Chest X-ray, PA view. Patient: 45 years old, sex F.
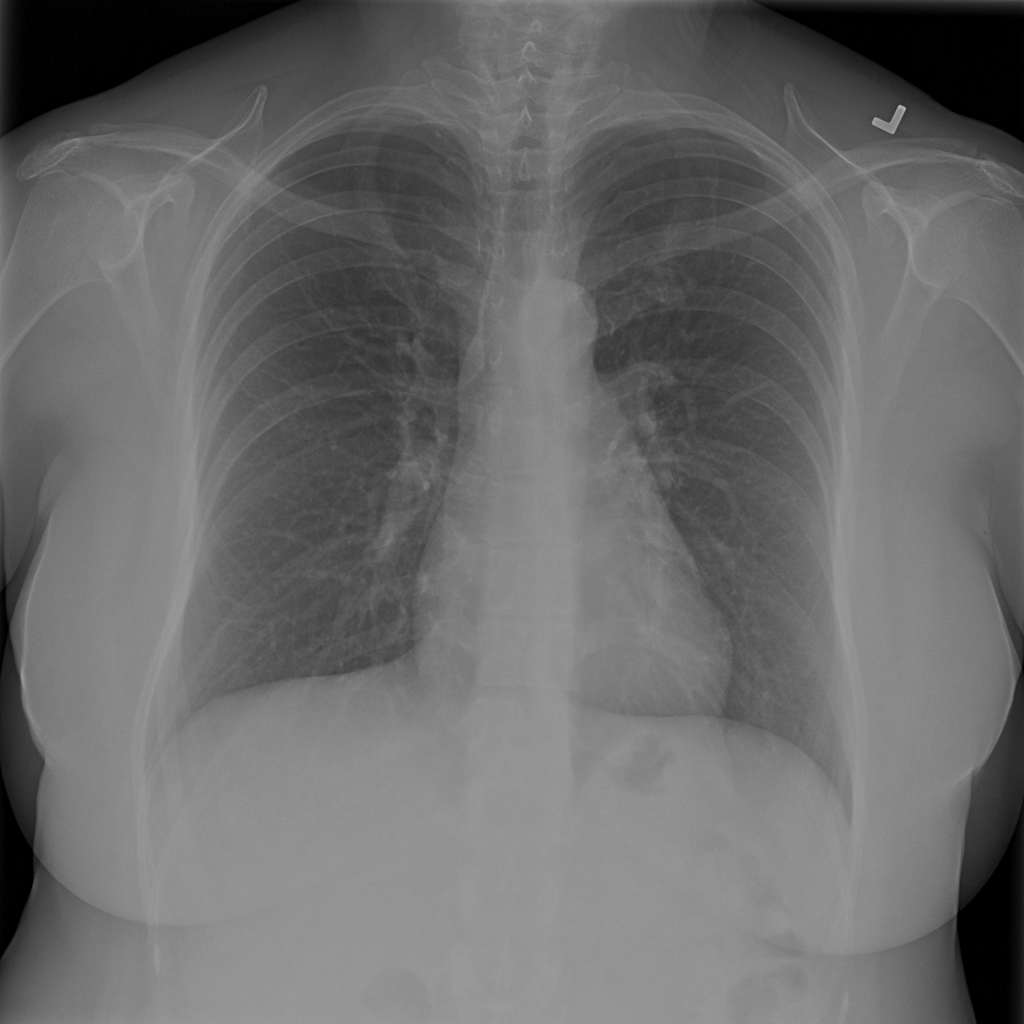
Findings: No Finding